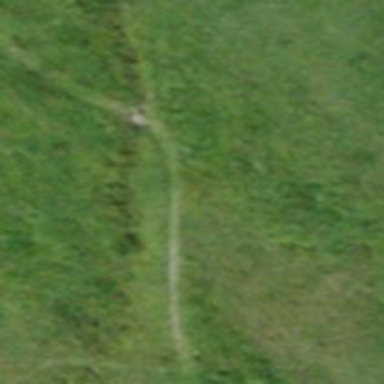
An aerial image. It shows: Intermediate downhill track.